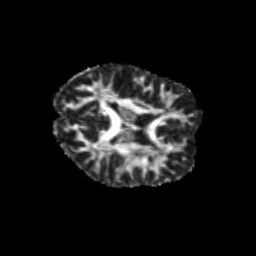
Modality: FA
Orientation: axial
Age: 19
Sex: female
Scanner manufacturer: siemens
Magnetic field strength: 3 T
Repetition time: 3.5 s
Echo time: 0.113 s